Aerial crown-view tile of a tropical tree (Barro Colorado Island, Panama), acquired 20240813:
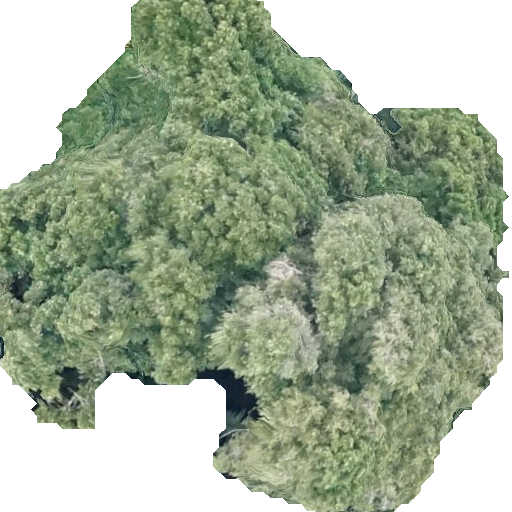
Species: Prioria copaifera
GBIF accepted scientific name: Prioria copaifera
Crown area: 281.015 m²